Question: This is a digital circuit problem. Given known input values for the circuit, determine the output value.
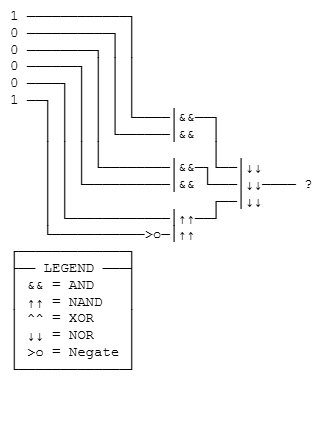
Answer: 0